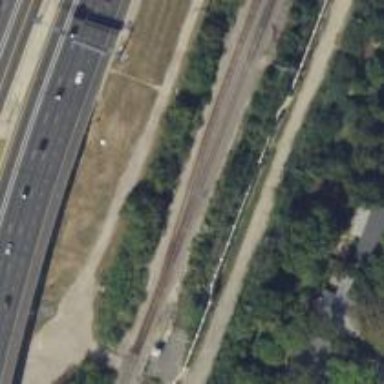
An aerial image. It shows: Railway siding for service.